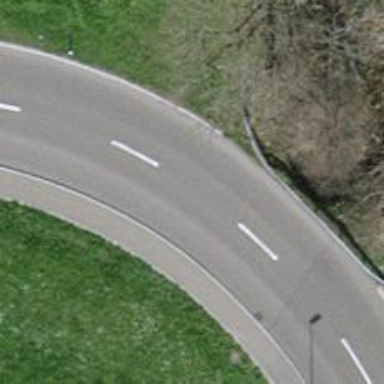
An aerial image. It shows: Tertiary road with asphalt surface and sidewalk on the left side.